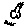
Label: bird